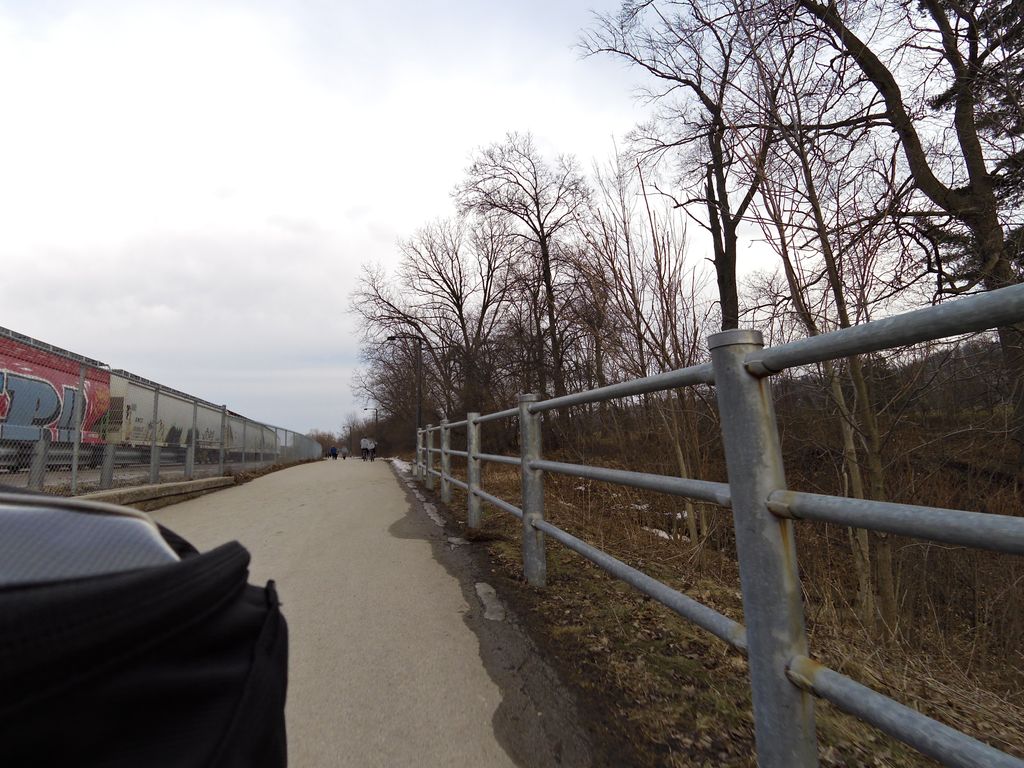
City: hamilton